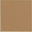
Piece: xx